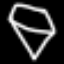
Label: diamond